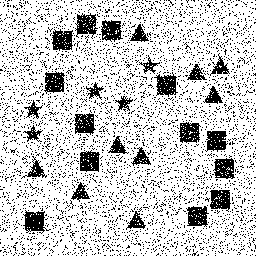
Squares: 13
Triangles: 9
Stars: 5
Total shapes: 27